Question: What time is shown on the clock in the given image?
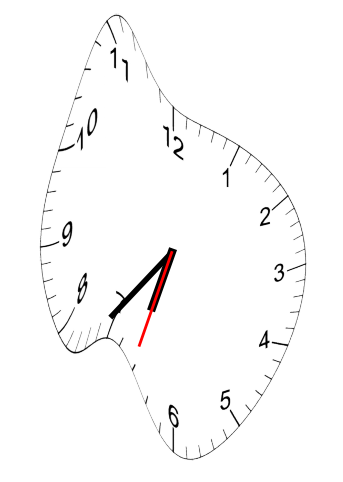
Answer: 06:36:33